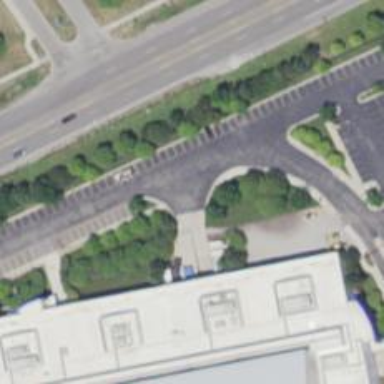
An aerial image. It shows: Unmarked footway crossing.